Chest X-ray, AP view. Patient: 60 years old, sex M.
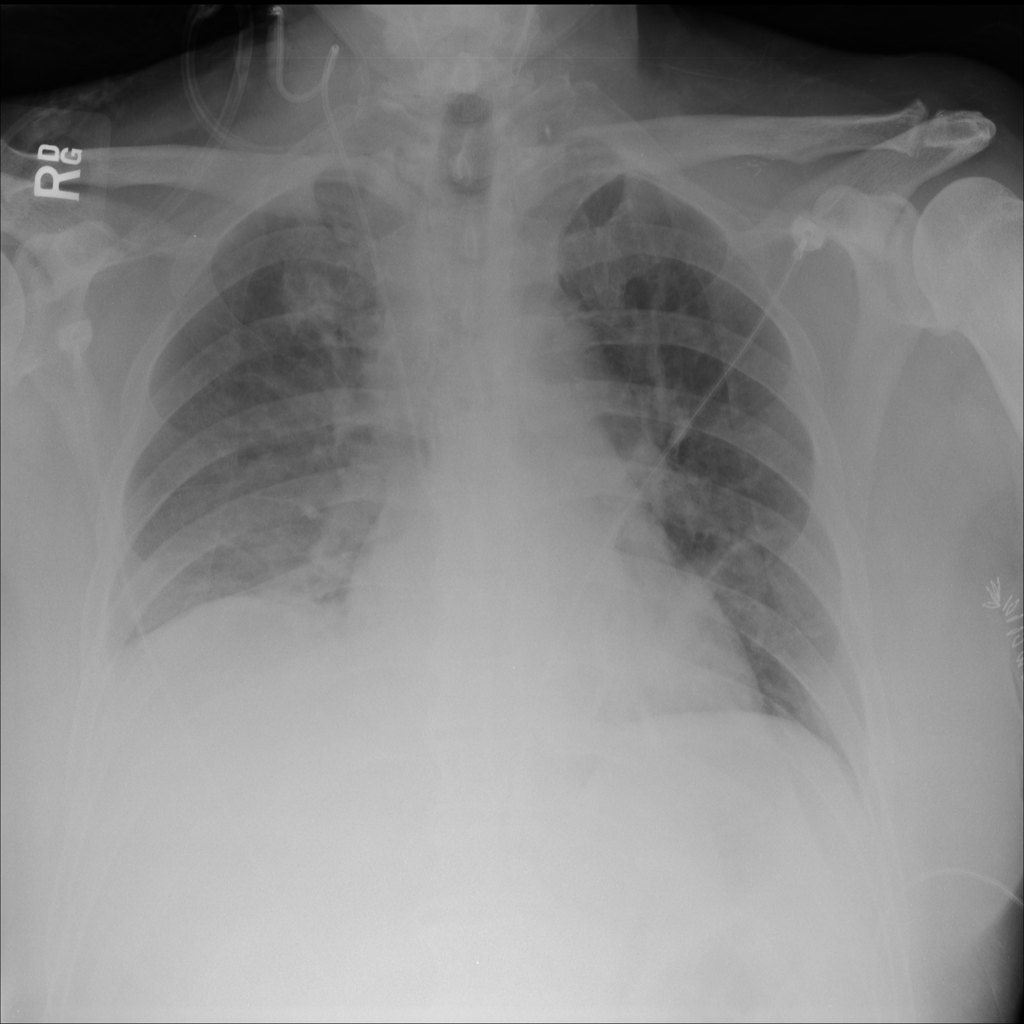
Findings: Atelectasis